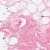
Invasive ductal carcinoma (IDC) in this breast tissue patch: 0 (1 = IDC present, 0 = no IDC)